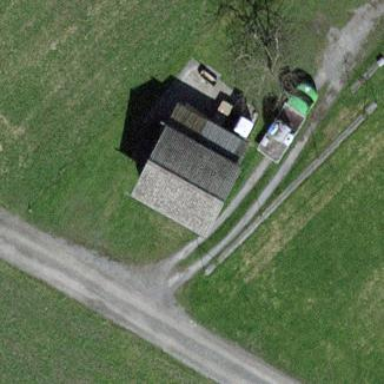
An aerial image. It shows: Hut.